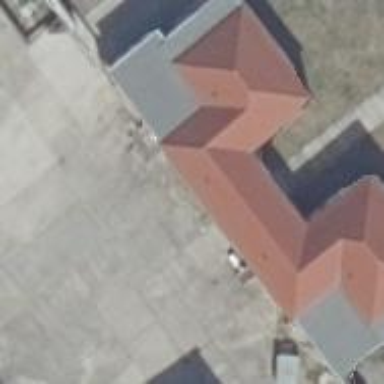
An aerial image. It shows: Building with ridged roof.